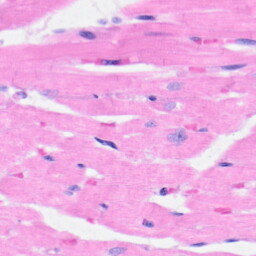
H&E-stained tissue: Heart